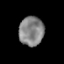
Tissue: prostate
Cell type: T cells
Senescence score: 0.3565
Nuclear area (px): 712
Mean DAPI intensity: 132.093